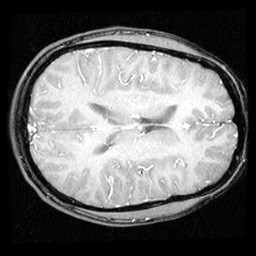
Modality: inplaneT1
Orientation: axial
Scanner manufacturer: ge
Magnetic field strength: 3 T
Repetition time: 0.2 s
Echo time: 0.0036 s